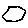
Label: hexagon